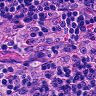
Metastatic tissue present: no